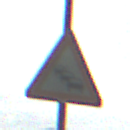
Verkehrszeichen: Stau
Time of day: MorningAfternoon
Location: Outdoor (Nature)
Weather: PartlyCloudy
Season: NotSpecified
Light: Natural